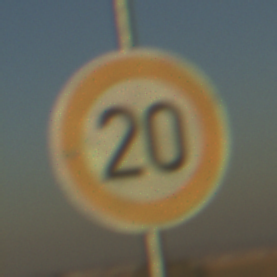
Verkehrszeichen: Geschwindigkeit20
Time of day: SunriseSunset
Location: Outdoor (Nature)
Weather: Clear
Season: NotSpecified
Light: Natural